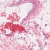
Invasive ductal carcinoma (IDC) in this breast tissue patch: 0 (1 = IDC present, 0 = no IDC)